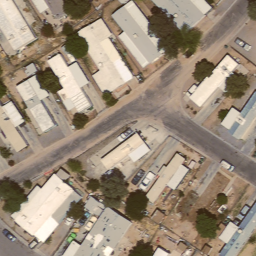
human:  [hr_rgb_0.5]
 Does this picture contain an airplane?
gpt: no

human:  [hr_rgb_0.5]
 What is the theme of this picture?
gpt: mobile home park

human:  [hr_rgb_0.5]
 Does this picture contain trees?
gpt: yes

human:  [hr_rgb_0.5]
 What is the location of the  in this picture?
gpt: i cannot see it